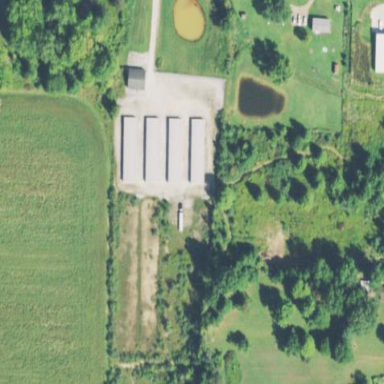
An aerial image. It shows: Storage rental shop.